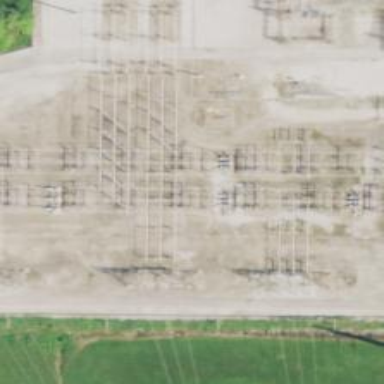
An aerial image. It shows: Switch used for power control.